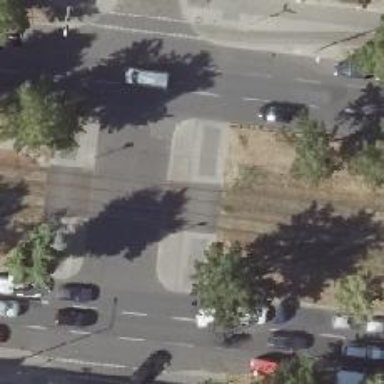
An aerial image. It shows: Tram crossing on the railway.